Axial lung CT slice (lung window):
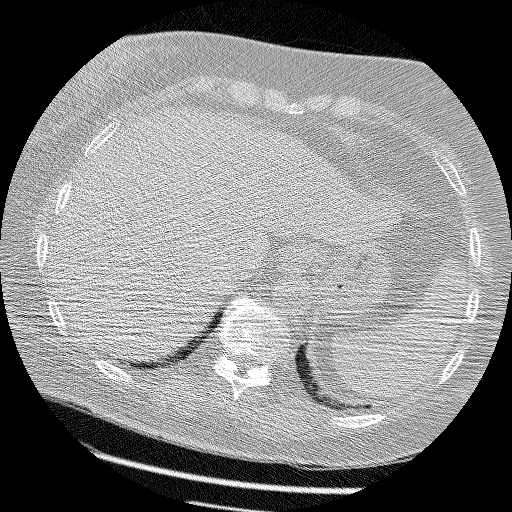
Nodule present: no